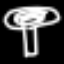
Label: mushroom